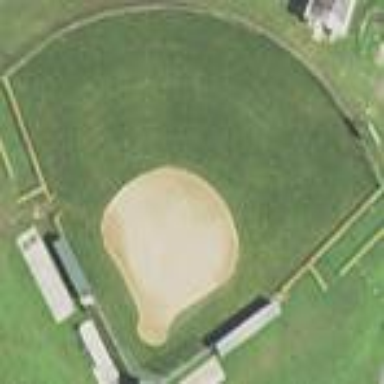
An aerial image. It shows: Baseball pitch for leisure land.